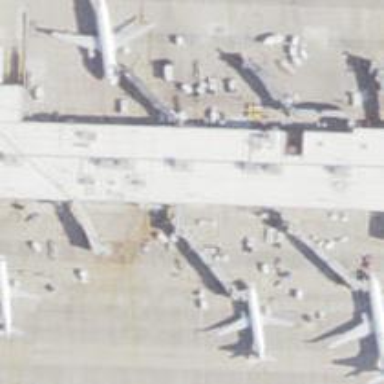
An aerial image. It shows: Airport gate.